Question: ### Problem
I have two controllers: 'RequestsController' and 'ServicesController'. Both contain 'Index' actions.
When I browse to '/Requests', it automatically runs the 'Index' action, but for '/Services' or '/Services/', it gives an HTTP 404 without even running the 'Index' action.
### Background
The route configuration is stock. The project also contains various classes under a top-level directory called :

### Troubleshooting
The problem seems to be related to some sort of clash in naming between 'ServicesController' and the top-level 'Services' folder.
- '/Services/Index'- 'Index''Requests''Services'-
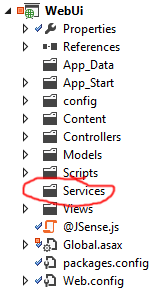
Answer: I see. That's a common issue when you have a controller with the same name as a folder inside the root directory. Assuming that none of the files inside the 'Services' folder are mapped by the 'StaticFilesHandler' I think you can simply tell the routing system to map all "services" routes to the 'ServicesController' by setting the 'RouteExistingFiles' to 'true'...
'''
routes.RouteExistingFiles = true;
'''
### Update
I completely ignore the 'Content' folder. You will need to prevent requests to the "Content" folder (or any other folder containing static files such as the Scripts folder) from going through the routing pipeline by explicitly specifying it BEFORE your routing-mapping logic...
'''
routes.IgnoreRoute("FOLDER_NAME/{*pathInfo}");
'''